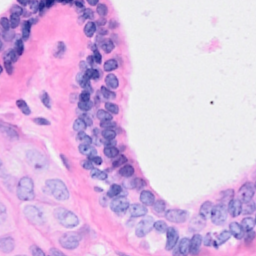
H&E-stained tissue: Breast